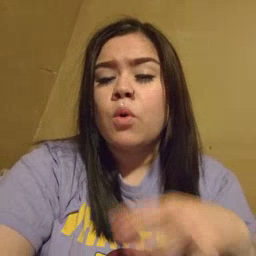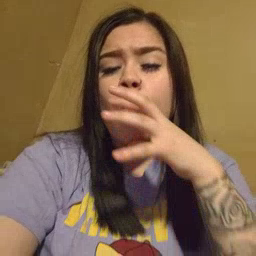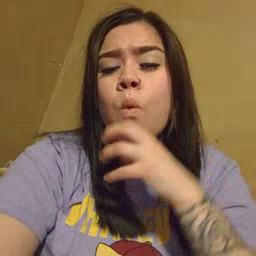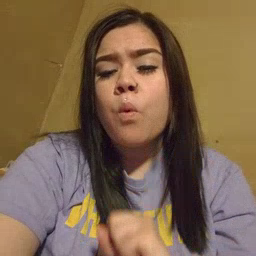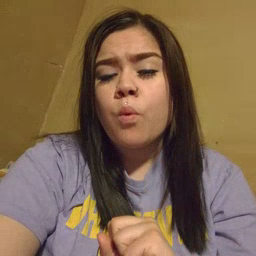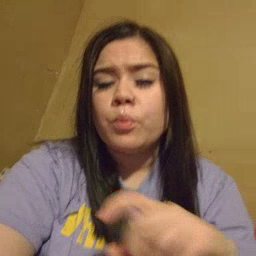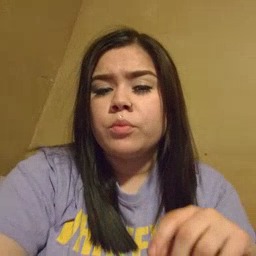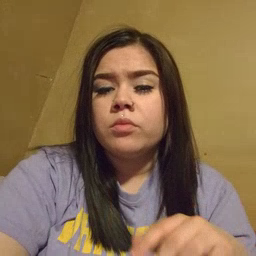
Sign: old